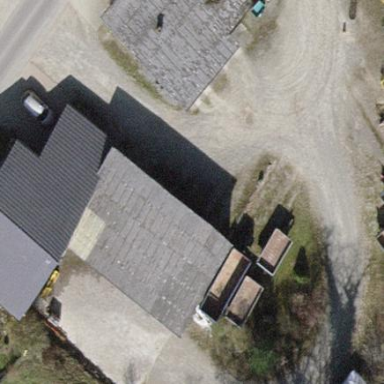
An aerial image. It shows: Farm with farmyard.